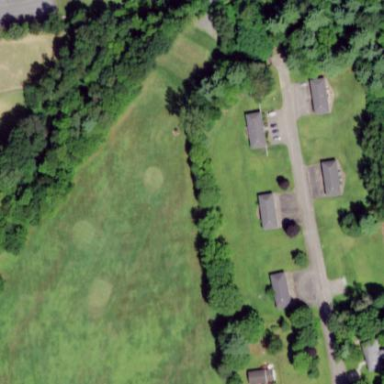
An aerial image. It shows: Golf rough area.